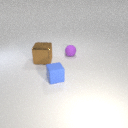
large brown metal cube in front of small purple rubber sphere